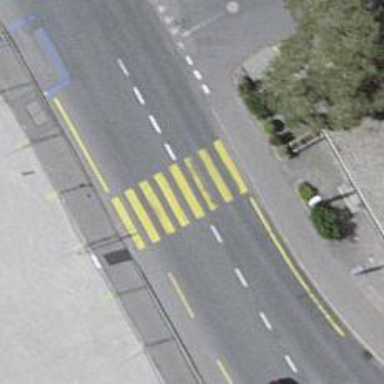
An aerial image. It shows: Marked crossing with zebra stripes on the road.